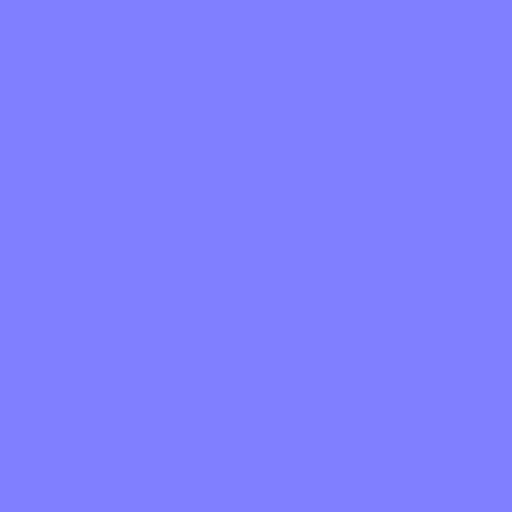
brown marble reflective shiny